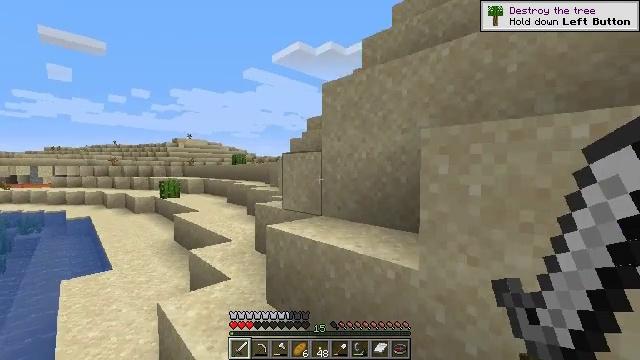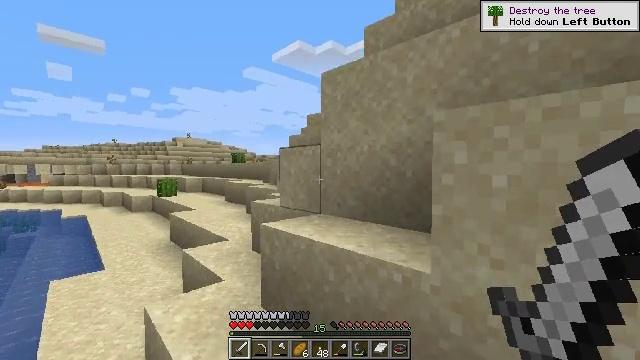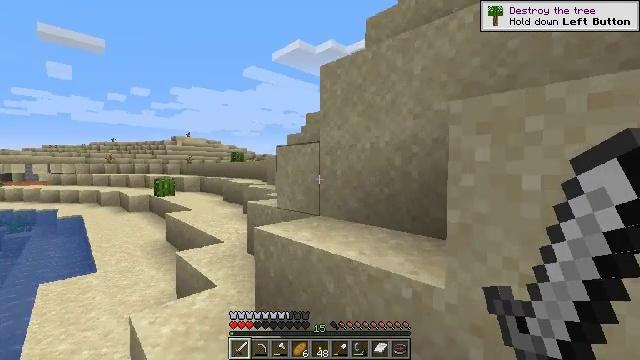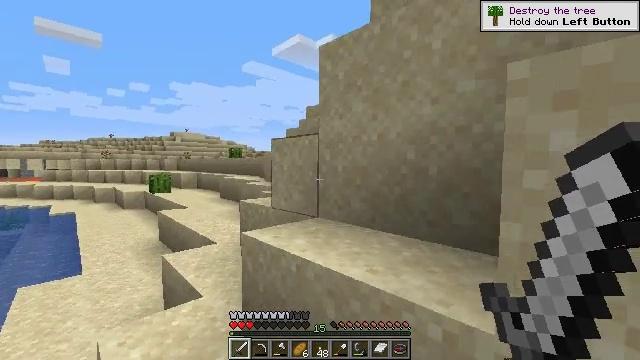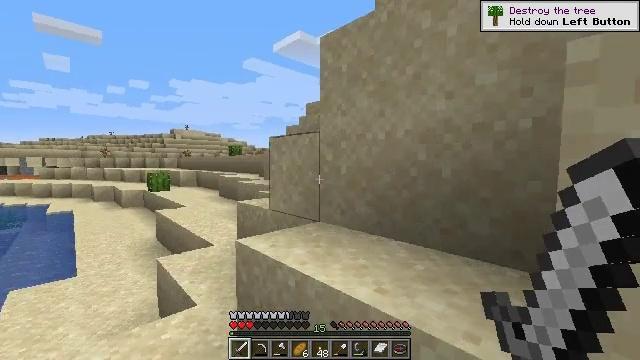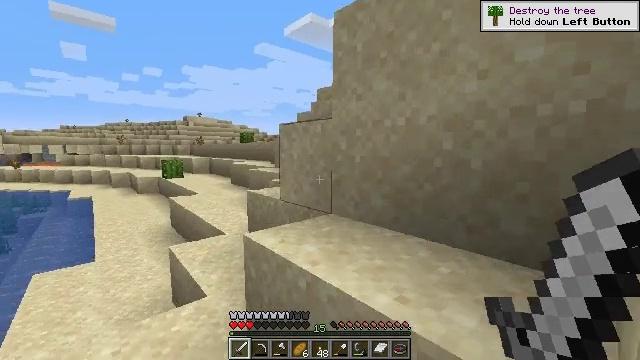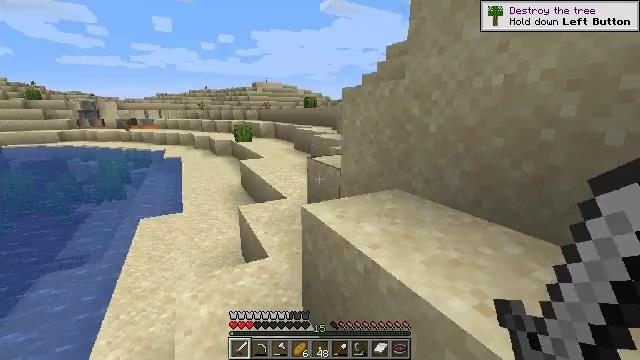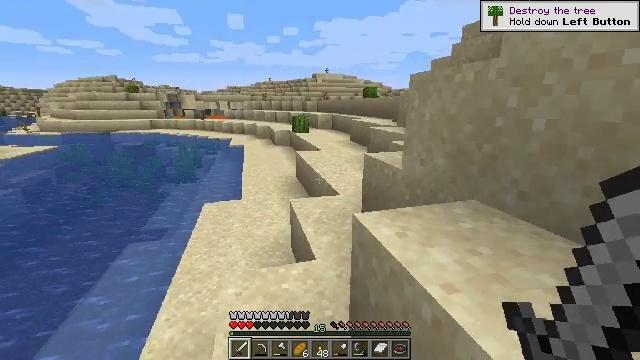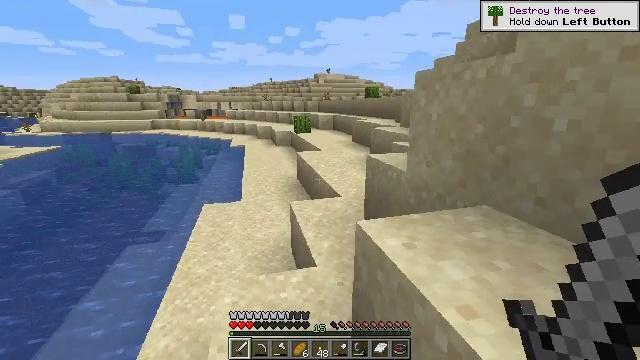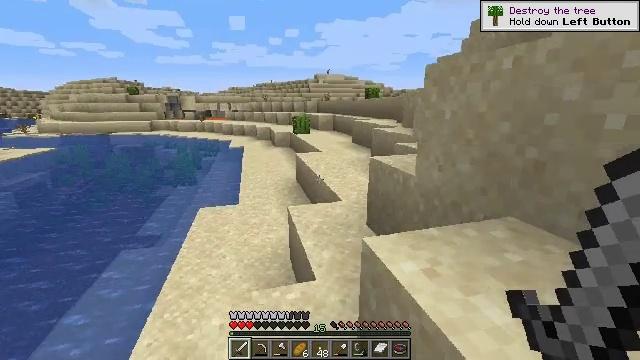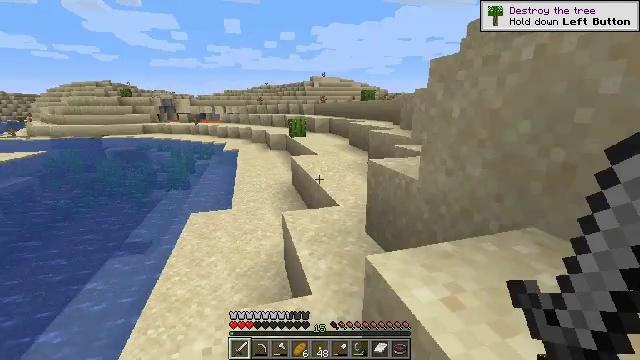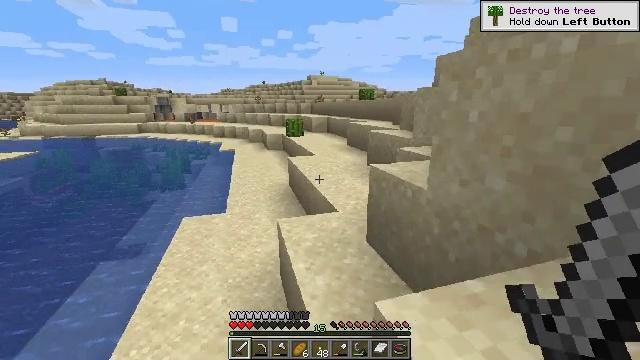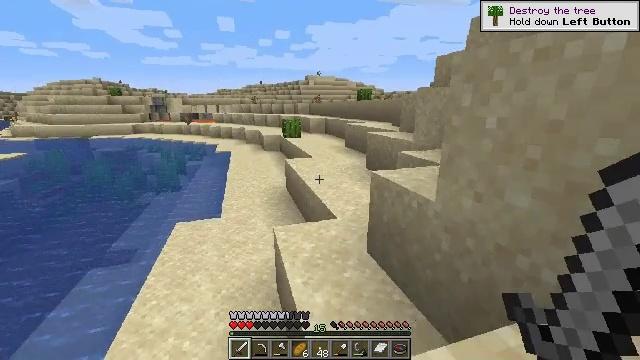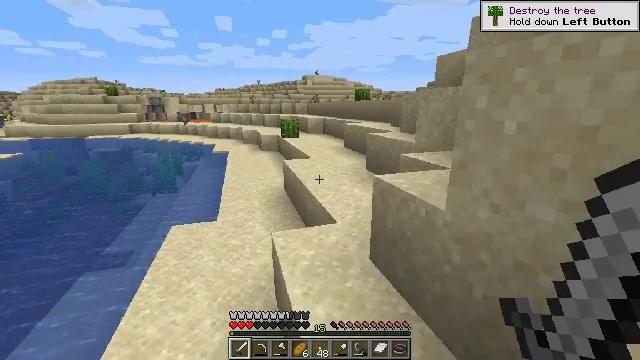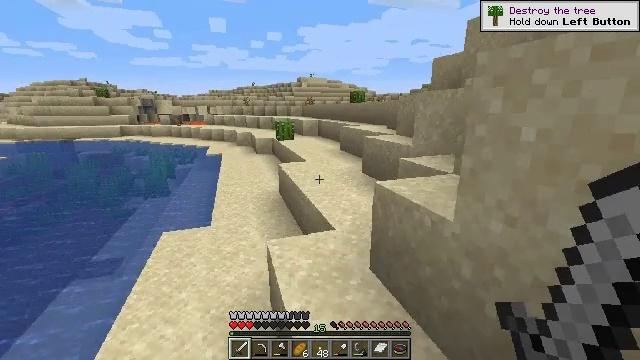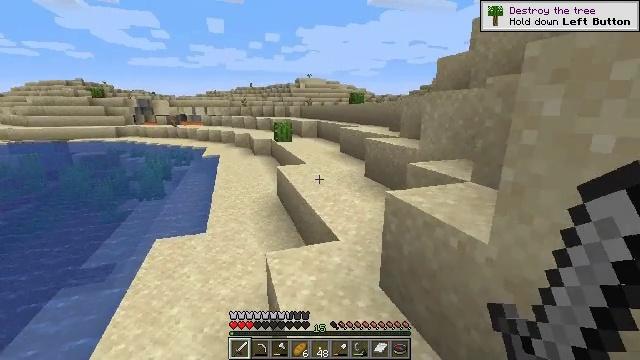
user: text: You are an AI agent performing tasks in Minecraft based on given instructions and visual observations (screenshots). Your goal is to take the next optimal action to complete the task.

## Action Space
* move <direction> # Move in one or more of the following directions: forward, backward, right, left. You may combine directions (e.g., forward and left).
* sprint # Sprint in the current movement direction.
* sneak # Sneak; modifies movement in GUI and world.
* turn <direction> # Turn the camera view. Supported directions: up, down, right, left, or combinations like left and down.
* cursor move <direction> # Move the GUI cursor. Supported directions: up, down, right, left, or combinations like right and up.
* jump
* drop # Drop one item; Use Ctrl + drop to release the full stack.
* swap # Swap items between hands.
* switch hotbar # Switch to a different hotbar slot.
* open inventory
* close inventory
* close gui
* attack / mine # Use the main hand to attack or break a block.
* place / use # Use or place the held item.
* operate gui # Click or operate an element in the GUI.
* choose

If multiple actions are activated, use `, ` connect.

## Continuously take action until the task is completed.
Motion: motion action
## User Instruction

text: Mine the dead bush in the desert.
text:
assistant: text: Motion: move forward
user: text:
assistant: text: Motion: move forward
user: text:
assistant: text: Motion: move forward
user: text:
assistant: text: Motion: move forward
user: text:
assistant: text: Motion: move forward, turn left and down
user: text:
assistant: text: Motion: move forward, turn left and down
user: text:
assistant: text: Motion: move forward, turn left and down
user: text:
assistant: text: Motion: move forward
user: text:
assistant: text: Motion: move forward
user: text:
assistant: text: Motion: move forward
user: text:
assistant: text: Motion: move forward
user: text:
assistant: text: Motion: move forward
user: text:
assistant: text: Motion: move forward
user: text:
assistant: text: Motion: move forward, turn right
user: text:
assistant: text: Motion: move forward
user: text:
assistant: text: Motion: move forward
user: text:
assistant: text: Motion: move forward
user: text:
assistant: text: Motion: move forward
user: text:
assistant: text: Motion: move forward
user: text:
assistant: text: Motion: move forward
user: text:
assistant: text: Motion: move forward
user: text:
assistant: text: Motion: move forward
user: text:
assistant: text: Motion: move forward
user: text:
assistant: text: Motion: move forward
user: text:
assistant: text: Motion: move forward
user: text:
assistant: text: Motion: move forward
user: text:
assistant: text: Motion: move forward
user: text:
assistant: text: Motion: move forward
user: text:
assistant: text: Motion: move forward
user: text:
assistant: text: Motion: move forward, turn right and up